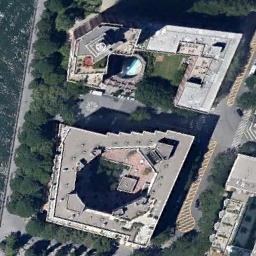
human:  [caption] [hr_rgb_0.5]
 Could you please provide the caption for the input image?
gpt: The commercial area is consist of many buildings next to the trees .

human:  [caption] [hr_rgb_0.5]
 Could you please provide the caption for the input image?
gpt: A commercial area with some buildings is surrounded by some roads and trees .

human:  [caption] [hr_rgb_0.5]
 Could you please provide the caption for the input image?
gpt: In a commercial area there are several tall buildings of different shapes and several roads with many cars  There is a river beside the buildings .

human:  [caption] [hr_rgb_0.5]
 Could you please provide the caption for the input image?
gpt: The building is in a square area .

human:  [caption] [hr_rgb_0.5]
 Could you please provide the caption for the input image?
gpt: There are many green trees along the streets on a commercial area .